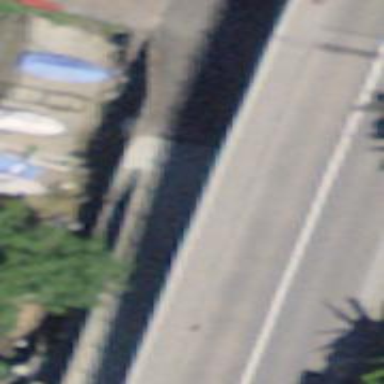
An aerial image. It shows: Road with steps.